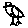
Label: bird